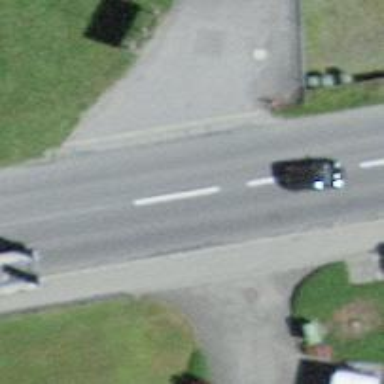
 with designated cycle lane on both sides."